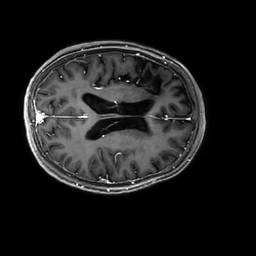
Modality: T1w
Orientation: axial
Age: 70
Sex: female
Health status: ill
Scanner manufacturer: philips
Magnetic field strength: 3 T
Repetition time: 0.00841 s
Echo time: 0.004138 s